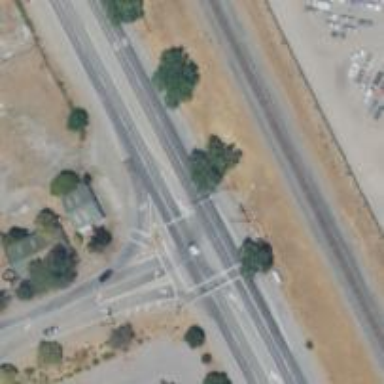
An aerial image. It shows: Trunk link highway.